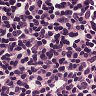
Metastatic tissue present: no